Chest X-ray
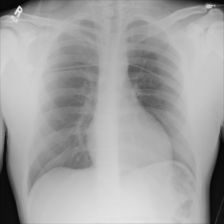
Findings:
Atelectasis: negative
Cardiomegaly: negative
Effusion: negative
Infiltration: negative
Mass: negative
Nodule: negative
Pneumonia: negative
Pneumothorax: negative
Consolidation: negative
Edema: negative
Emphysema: negative
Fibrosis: negative
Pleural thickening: negative
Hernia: negative